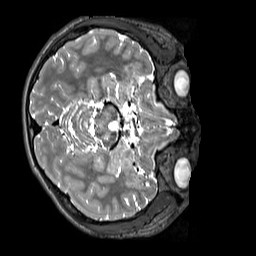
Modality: T2w
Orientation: axial
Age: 12
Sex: male
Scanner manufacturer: siemens
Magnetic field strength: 3 T
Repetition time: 3.2 s
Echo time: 0.408 s